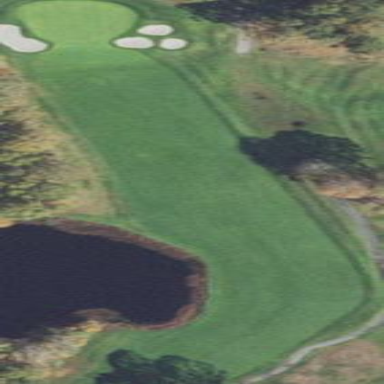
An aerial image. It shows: Grassy area designated as golf fairway.